Question: I have been trying out the new <URL> and the values into arrays or generic lists so that I can work on the data locally. Forgive me for being so new to Firebase and probably using bad techniques to do this, and this plugin being so new its pretty hard for me to get much outside help, as there are not a lot of docs and tutorials out there on Firebase Unity.
In this particular case I am trying to create "instant messaging" like functionality, and just using regular Firebase database stuff instead. It might have been easier to use Firebase messaging, but mostly for the sake of learning and customization I want to do this on my own with just the Firebase database.
I insert data into the database like this:
'''
public void SendMessage(string toUser, string msg)
{
Debug.Log(String.Format("Attempting to send message from {0} to {1}", username, toUser));
DatabaseReference reference = FirebaseDatabase.DefaultInstance.GetReference("Msgs");
string date = Magnet.M.GetCurrentDate();
// send data to the DB
reference.Child(toUser).Child(username).Child(date).SetValueAsync(msg);
// user receiving message / user sending message > VALUE = "hello dude|20170119111325"
UpdateUsers();
}
'''
And then I try and get it back like this:
'''
public string[] GetConversation(string userA, string userB)
{
// get a conversation between two users
string[] convo = new string[0];
FirebaseDatabase.DefaultInstance.GetReference("Msgs").GetValueAsync().ContinueWith(task =>
{
Debug.Log("Getting Conversation...");
if (task.IsFaulted || task.IsCanceled)
{
Debug.LogError("ERROR: Task error in GetConversation(): " + task.Exception);
}
else if (task.IsCompleted)
{
DataSnapshot snapshot = task.Result;
string[] messagesA = new string[0], messagesB = new string[0];
if(snapshot.HasChild(userA))
{
// userA has a record of a conversation with other users
if(snapshot.Child(userA).HasChild(userB)) // userB has sent messages to userA before
{
Debug.Log("Found childA");
long count = snapshot.Child(userA).Child(userB).ChildrenCount;
messagesA = new string[count];
var kids = snapshot.Child(userA).Child(userB).Children;
Debug.Log(kids);
for (int i = 0; i < count; i++)
{
// this won't work, but is how I would like to access the data
messagesA[i] = kids[i].Value.ToString(); // AGAIN.... will not work...
}
}
}
if(snapshot.HasChild(userB))
{
if(snapshot.Child(userB).HasChild(userA)) // userA sent a message to userB before
{
Debug.Log("Found childB");
long count = snapshot.Child(userB).Child(userA).ChildrenCount;
messagesA = new string[count];
var kids = snapshot.Child(userB).Child(userA).Children;
Debug.Log(kids);
// messy incomplete testing code...
}
}
// HERE I WOULD ASSIGN ALL THE MESSAGES BETWEEN A AND B AS 'convo'...
}
Debug.Log("Done Getting Conversation.");
});
return convo;
}
'''
But obviously this won't work, because DataSnapshot won't let me access it like an array or generic list using indices, and I can't figure out how to treat the data when I don't know the names (the keys) of all the children, and just want to get them out one by one in any order... and since they are named by the date/time they are entered into the DB, I won't know ahead of time what the childrens names (keys) are, and I can't just say "GetChild("20170101010101")" because that number is generated when its sent to the DB from any client.
FYI here is what the DB looks like:

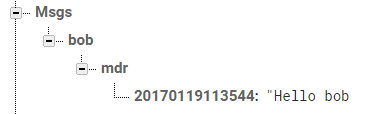
Answer: Firebase developer here.
Have you tried to use Value at the top level Snapshot? It should return to you an IDictionary where the values can also be lists or nested dictionaries. You will have to use some dynamic inspection to figure out what the values are.